Interaction volume radius: 5 \u00c5
Interaction volume height: 25 \u00c5
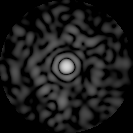
Disorder parameter: 0.8038